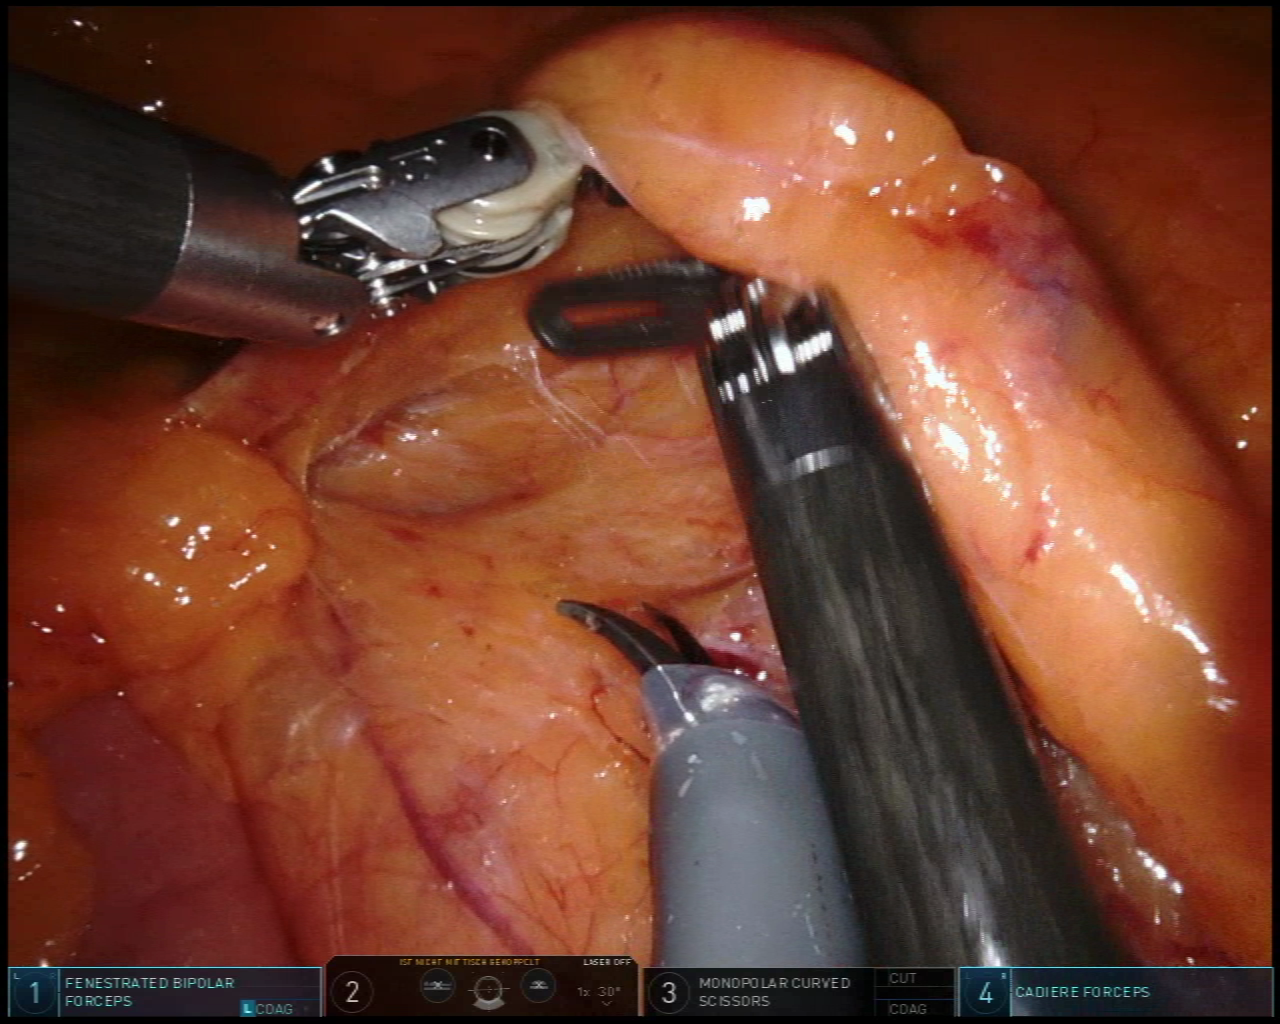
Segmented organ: small_intestine
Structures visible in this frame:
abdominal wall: no
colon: no
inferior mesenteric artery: no
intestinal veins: no
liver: no
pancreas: no
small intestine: yes
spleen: no
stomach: no
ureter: no
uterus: no
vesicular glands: no